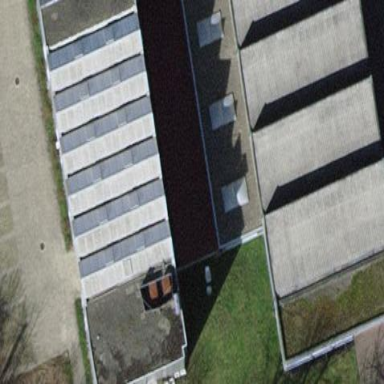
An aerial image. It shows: Industrial building.